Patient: sex F, age 46
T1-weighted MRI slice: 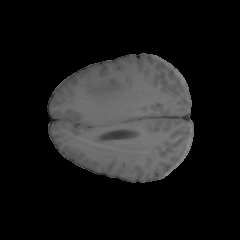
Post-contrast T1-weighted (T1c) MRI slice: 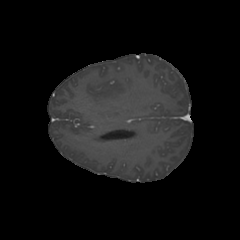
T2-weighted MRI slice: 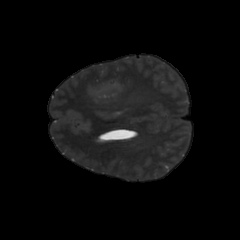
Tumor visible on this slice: yes
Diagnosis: Glioblastoma, IDH-wildtype
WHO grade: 4